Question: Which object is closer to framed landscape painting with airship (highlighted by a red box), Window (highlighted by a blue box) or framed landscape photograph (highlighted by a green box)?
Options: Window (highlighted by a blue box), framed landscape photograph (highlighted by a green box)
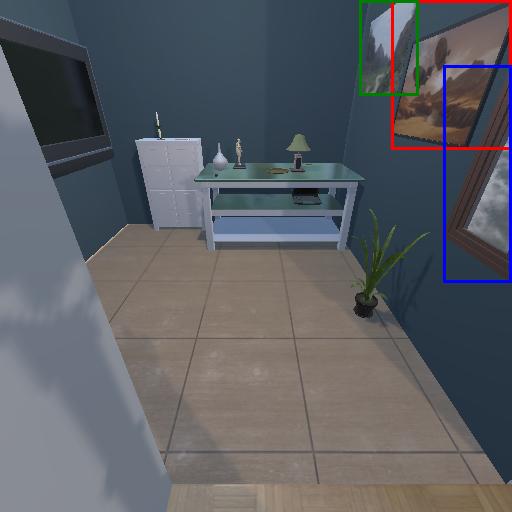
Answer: Window (highlighted by a blue box)